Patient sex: M
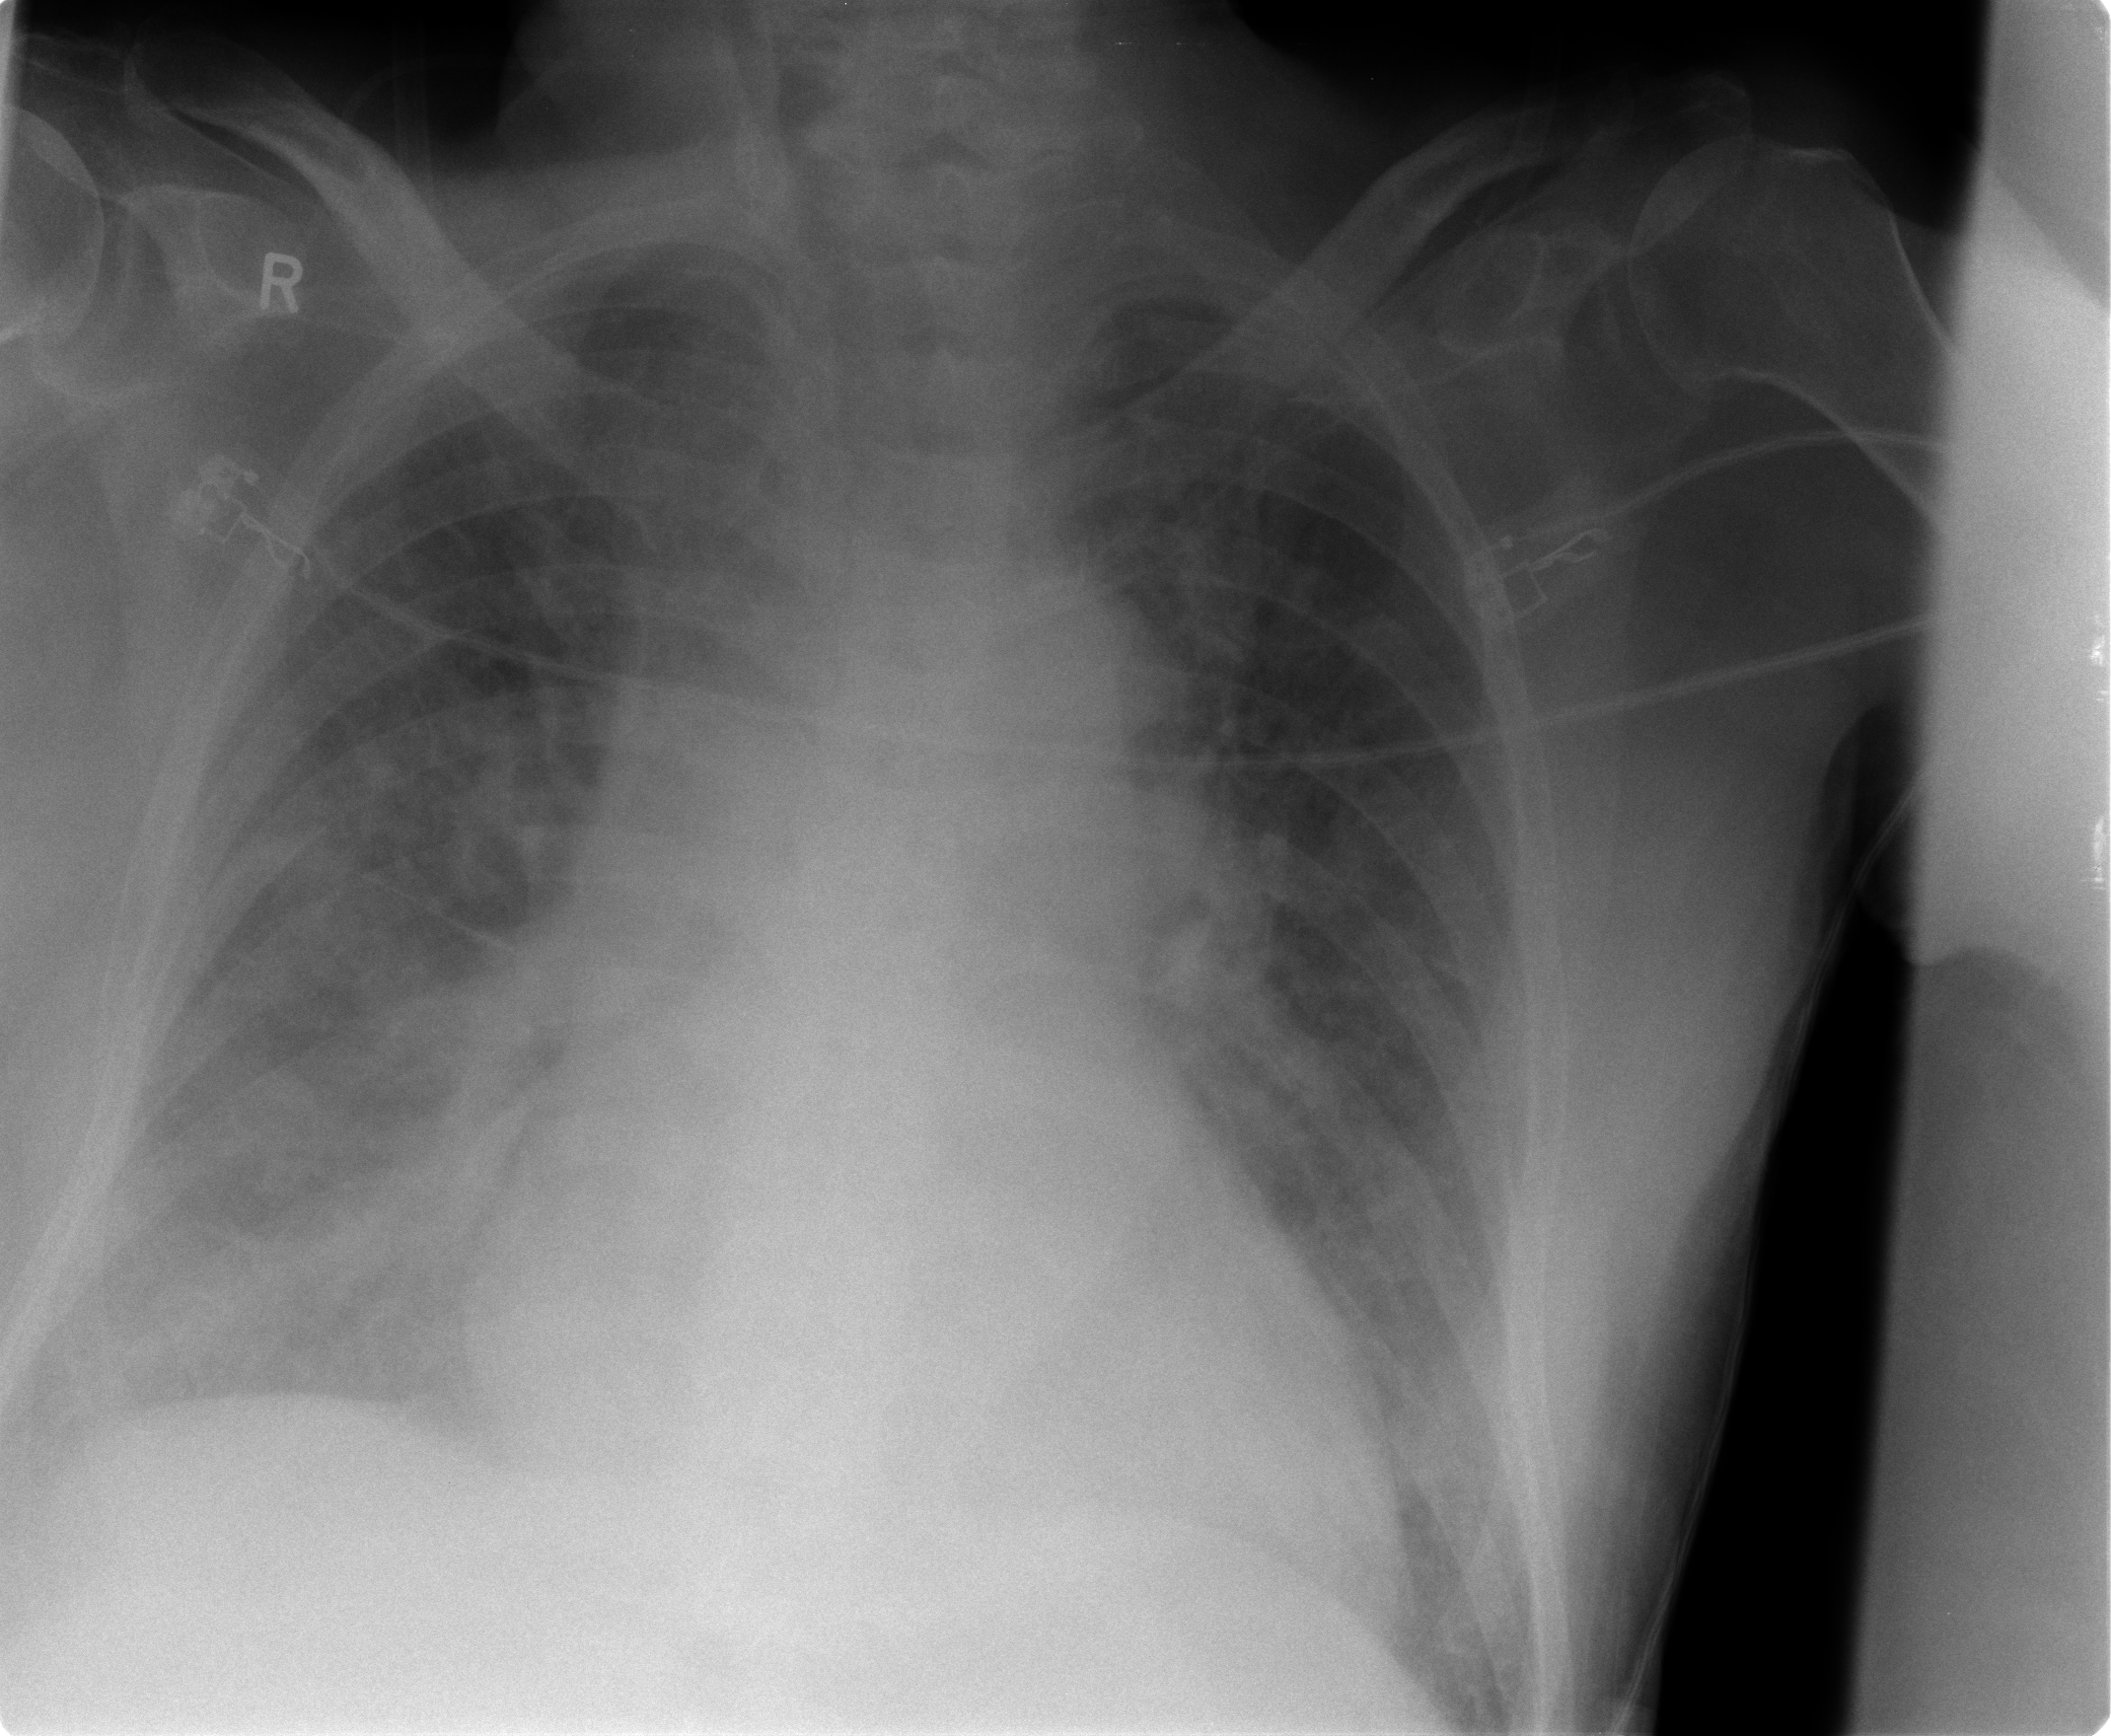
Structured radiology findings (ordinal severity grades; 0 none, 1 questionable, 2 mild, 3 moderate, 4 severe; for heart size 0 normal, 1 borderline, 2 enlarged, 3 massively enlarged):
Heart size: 1
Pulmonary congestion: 3
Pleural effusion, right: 1
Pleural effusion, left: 0
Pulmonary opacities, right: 2
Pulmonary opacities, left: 2
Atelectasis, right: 2
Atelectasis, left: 2